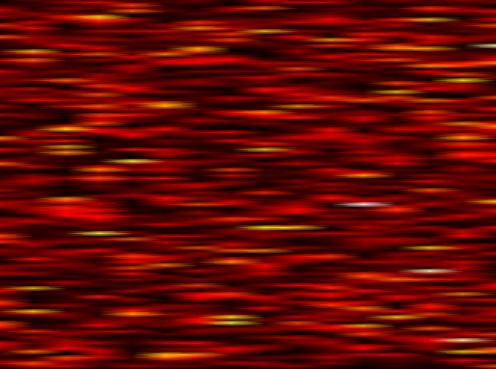
Label: FBMC